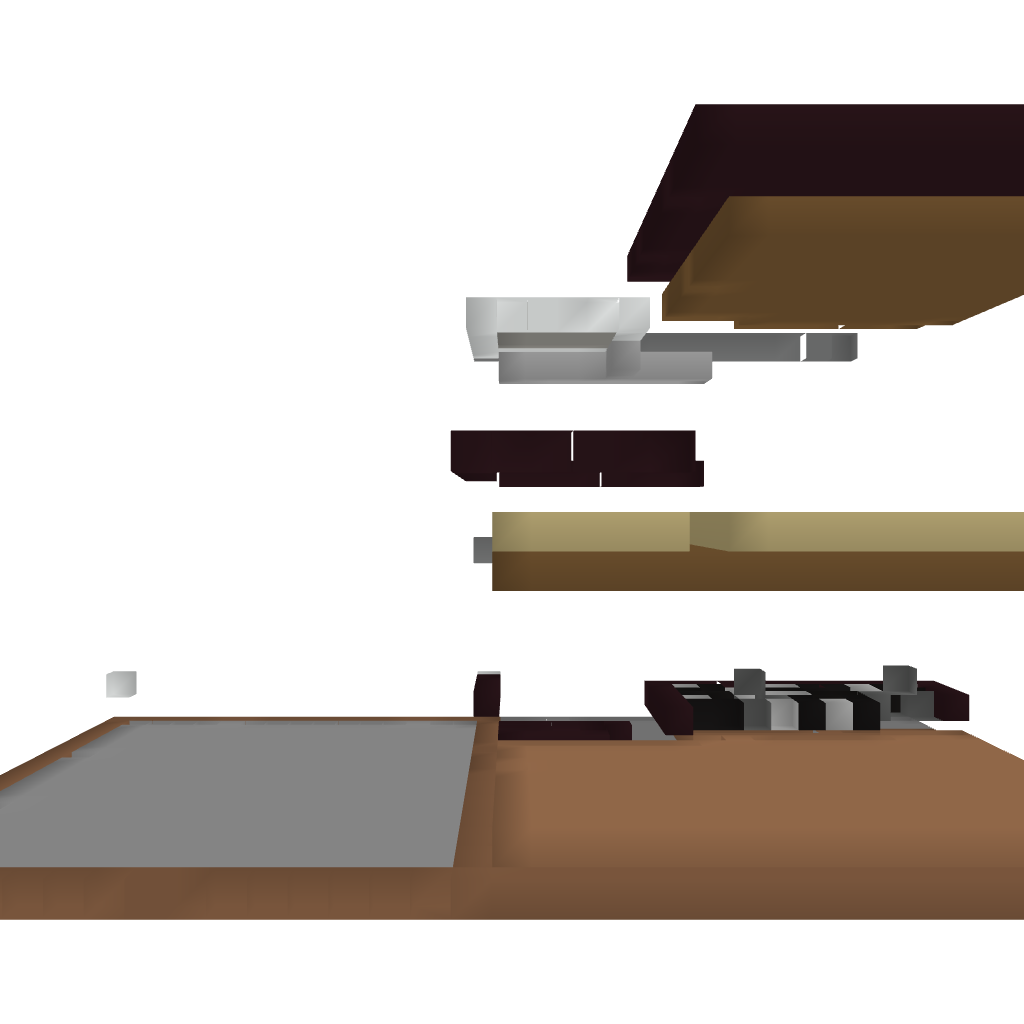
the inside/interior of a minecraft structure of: A Modern Home